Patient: sex M, age 62
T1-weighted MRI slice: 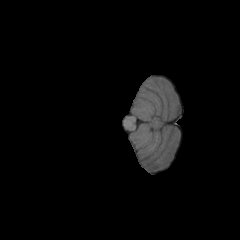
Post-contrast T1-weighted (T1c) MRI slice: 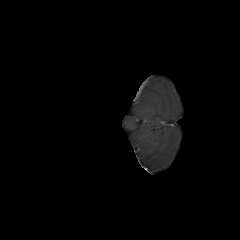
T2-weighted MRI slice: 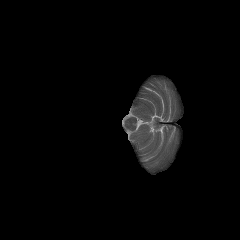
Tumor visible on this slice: no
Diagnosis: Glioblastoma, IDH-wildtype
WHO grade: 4